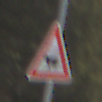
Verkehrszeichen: ViehtriebRechts
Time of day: Midday
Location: Outdoor (Nature)
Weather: PartlyCloudy
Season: NotSpecified
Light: Natural